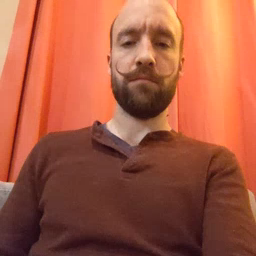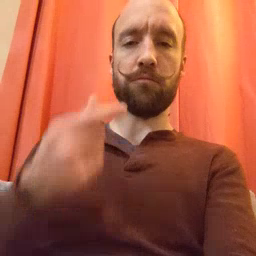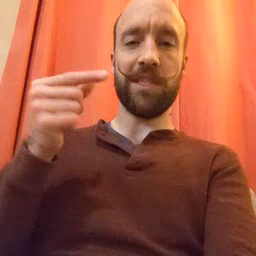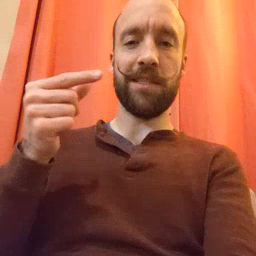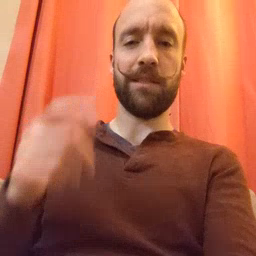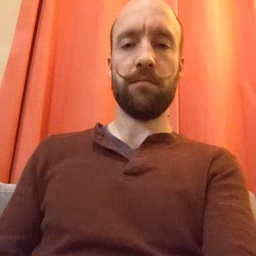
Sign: green